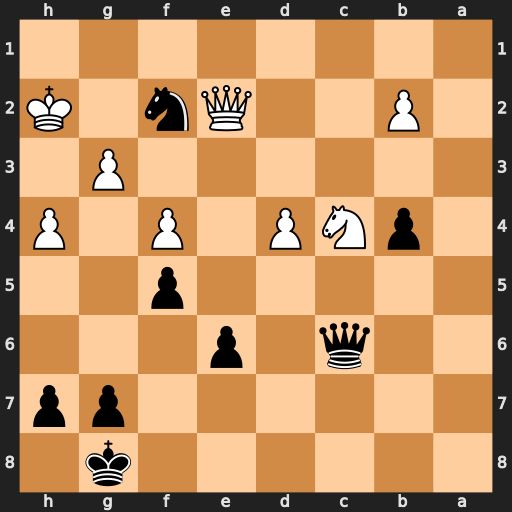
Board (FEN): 6k1/6pp/2q1p3/5p2/1pNP1P1P/6P1/1P2Qn1K/8
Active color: b
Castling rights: -
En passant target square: -
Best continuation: Qh1#